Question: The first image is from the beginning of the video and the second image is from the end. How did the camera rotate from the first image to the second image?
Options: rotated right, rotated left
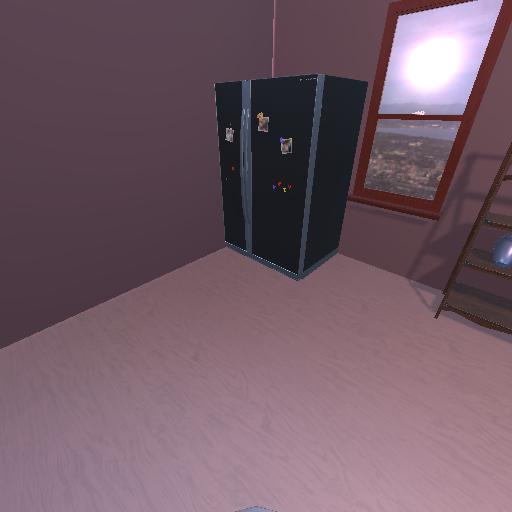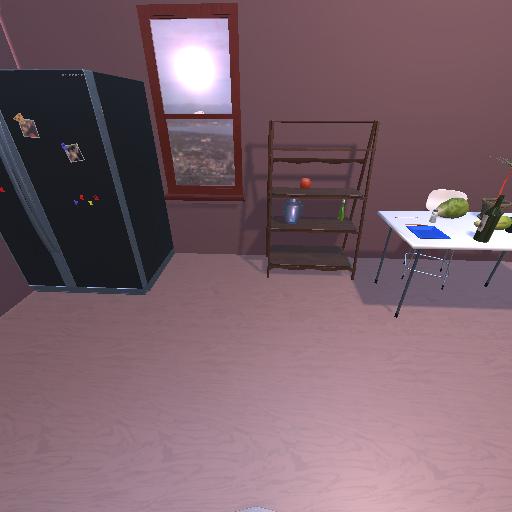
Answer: rotated right